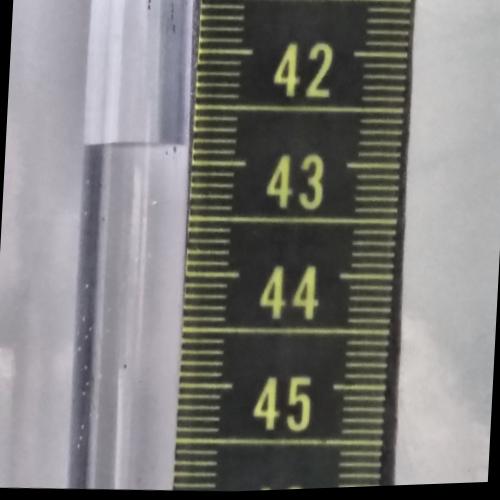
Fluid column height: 42.9 cm